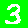
Digit: 3